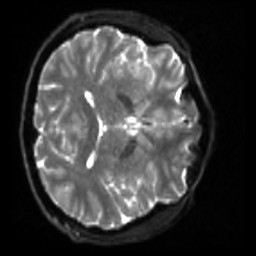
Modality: sbref
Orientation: axial
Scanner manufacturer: siemens
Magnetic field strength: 3 T
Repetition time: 4 s
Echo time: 0.0594 s